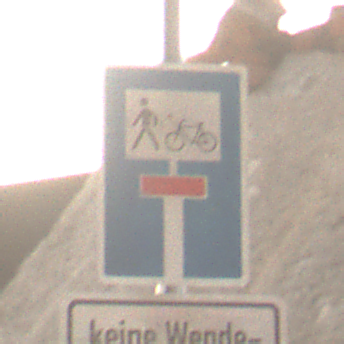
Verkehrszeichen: SackgasseRadverkehrFussgaengerDurchlaessig
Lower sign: HinweisGeaenderteVorfahrtVerkehrsfuehrungVerkehrsregelung3
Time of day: SunriseSunset
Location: Roofed (Suburban)
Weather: Clear
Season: NotSpecified
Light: Natural